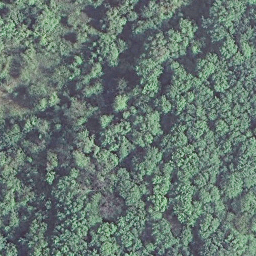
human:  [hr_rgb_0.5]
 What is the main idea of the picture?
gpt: forest